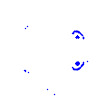
Particle: electron